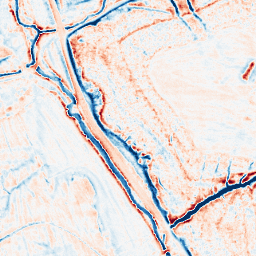
Category: edge_preserving
Decomposition family: anisotropic_diffusion
Decomposition parameters: iterations: 20
kappa: 100
gamma: 0.2
Upsampling method: sinc_blackman
Upsampling parameters: scale: 8
kernel_size: 16
Upsampling scale: 8